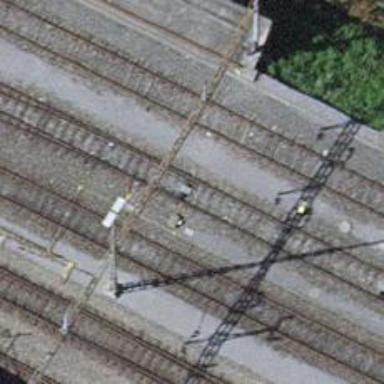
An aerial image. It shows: Railway switch.